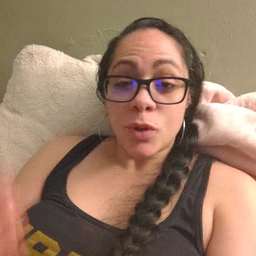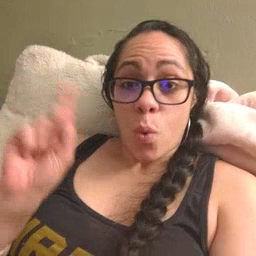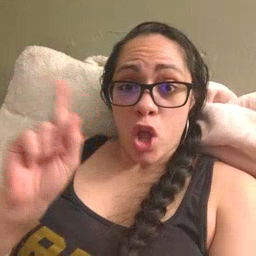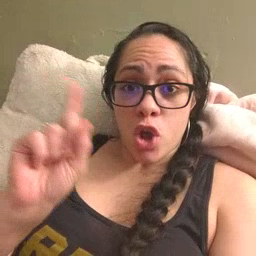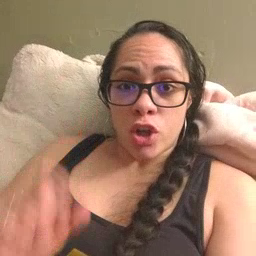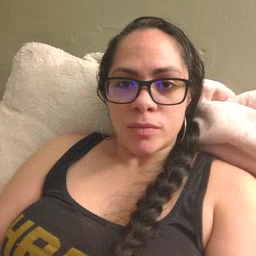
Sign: where